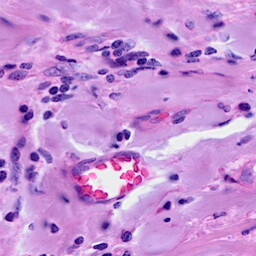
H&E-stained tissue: Breast